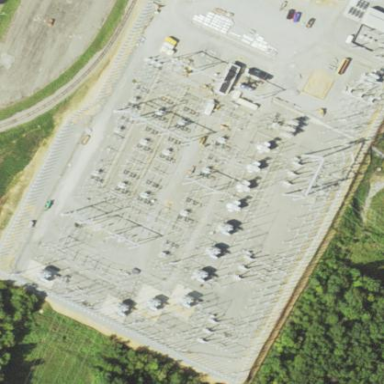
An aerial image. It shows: Fenced power substation at the transmission level.